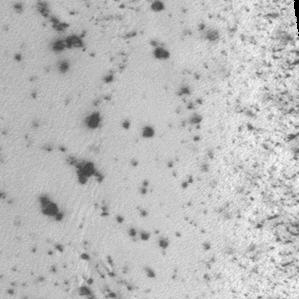
Label: frost